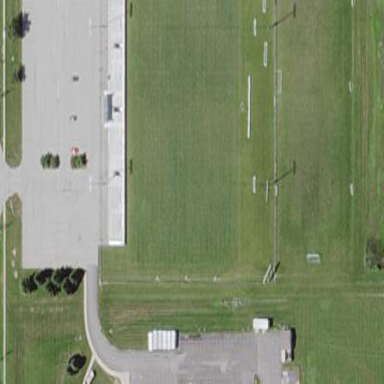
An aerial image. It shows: Soccer pitch designated for leisure and sports activities.